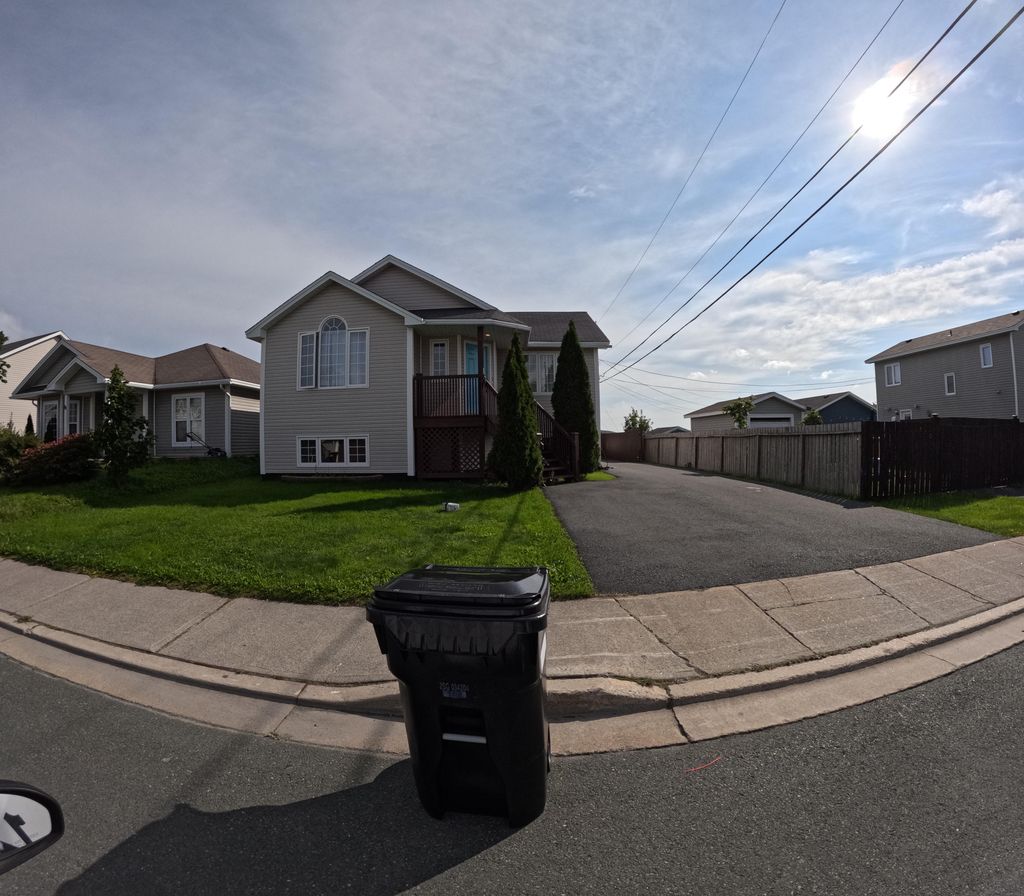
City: st_johns